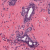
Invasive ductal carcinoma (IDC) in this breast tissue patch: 0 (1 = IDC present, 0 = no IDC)